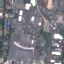
Land use / land cover: Industrial